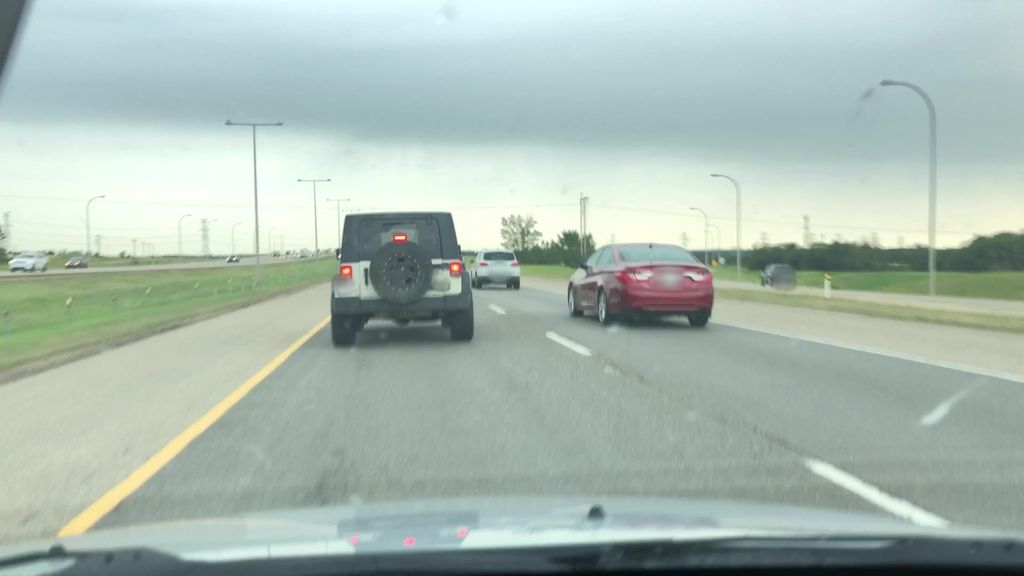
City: edmonton